Question: I am using this query to produce a blog archive menu, like so:
'''
SELECT CONCAT( MONTHNAME(published) , ' ' , YEAR(published)) AS monthyear,
COUNT(*) AS total
FROM blog_articles
WHERE status = 'Online' AND Year(published) = 2012
GROUP BY CONCAT( MONTHNAME(published) , ' ' , YEAR(published))
'''
Expected result:
'''
January 2012 103
February 2012 87
March 2012 23
April 2012 99
'''
Actual result:

The count is correct but instead of the mental oriental, it should read:
'''
May 2012 1
'''
How can I get rid of the funny characters and have English instead?
When I run this query in phpMyAdmin, the characters are fine.
I have just tried running conn.Execute("SET lc_time_names = 'en_US';") and didn't solve the problem. To check, I used conn.Execute("SELECT @@lc_time_names;") and it returned "en_US".
Searching on MySQL forums for related issues, I found another guy whining about the same issue. A MySQL guru said:
> "This is the famous (infamous) server returns wrong types for CONCAT
of a number and a string. One has to use the (cast) form for this to
work, the driver can't tell what the real type is."
I'm not sure what cast is or how to fix this issue.
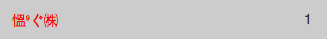
Answer: Silly server, math is for numbers.
'CAST()' <URL>
'''
SELECT CONCAT( CAST(MONTHNAME(published) as char) , ' ' , CAST(YEAR(published)) as char) AS monthyear,
COUNT(*) AS total
FROM blog_articles
WHERE status = 'Online' AND Year(published) = 2012
GROUP BY CONCAT( MONTHNAME(published) , ' ' , YEAR(published))
'''
'DATE_FORMAT()' You might also try DATE_FORMAT(YEAR(published), '%Y') function instead of CAST.